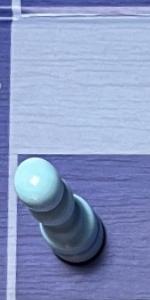
Label: Pawn_White